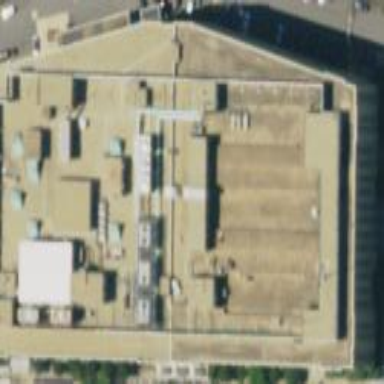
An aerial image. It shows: Government office building.